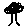
Label: tree